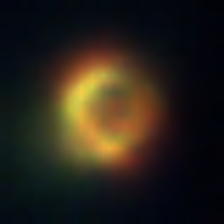
Taxon: NanoPlankton
Group: Other